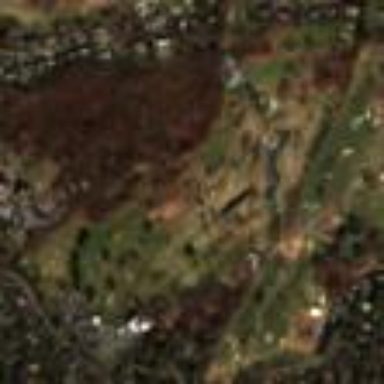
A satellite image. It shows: Golf course.